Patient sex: F
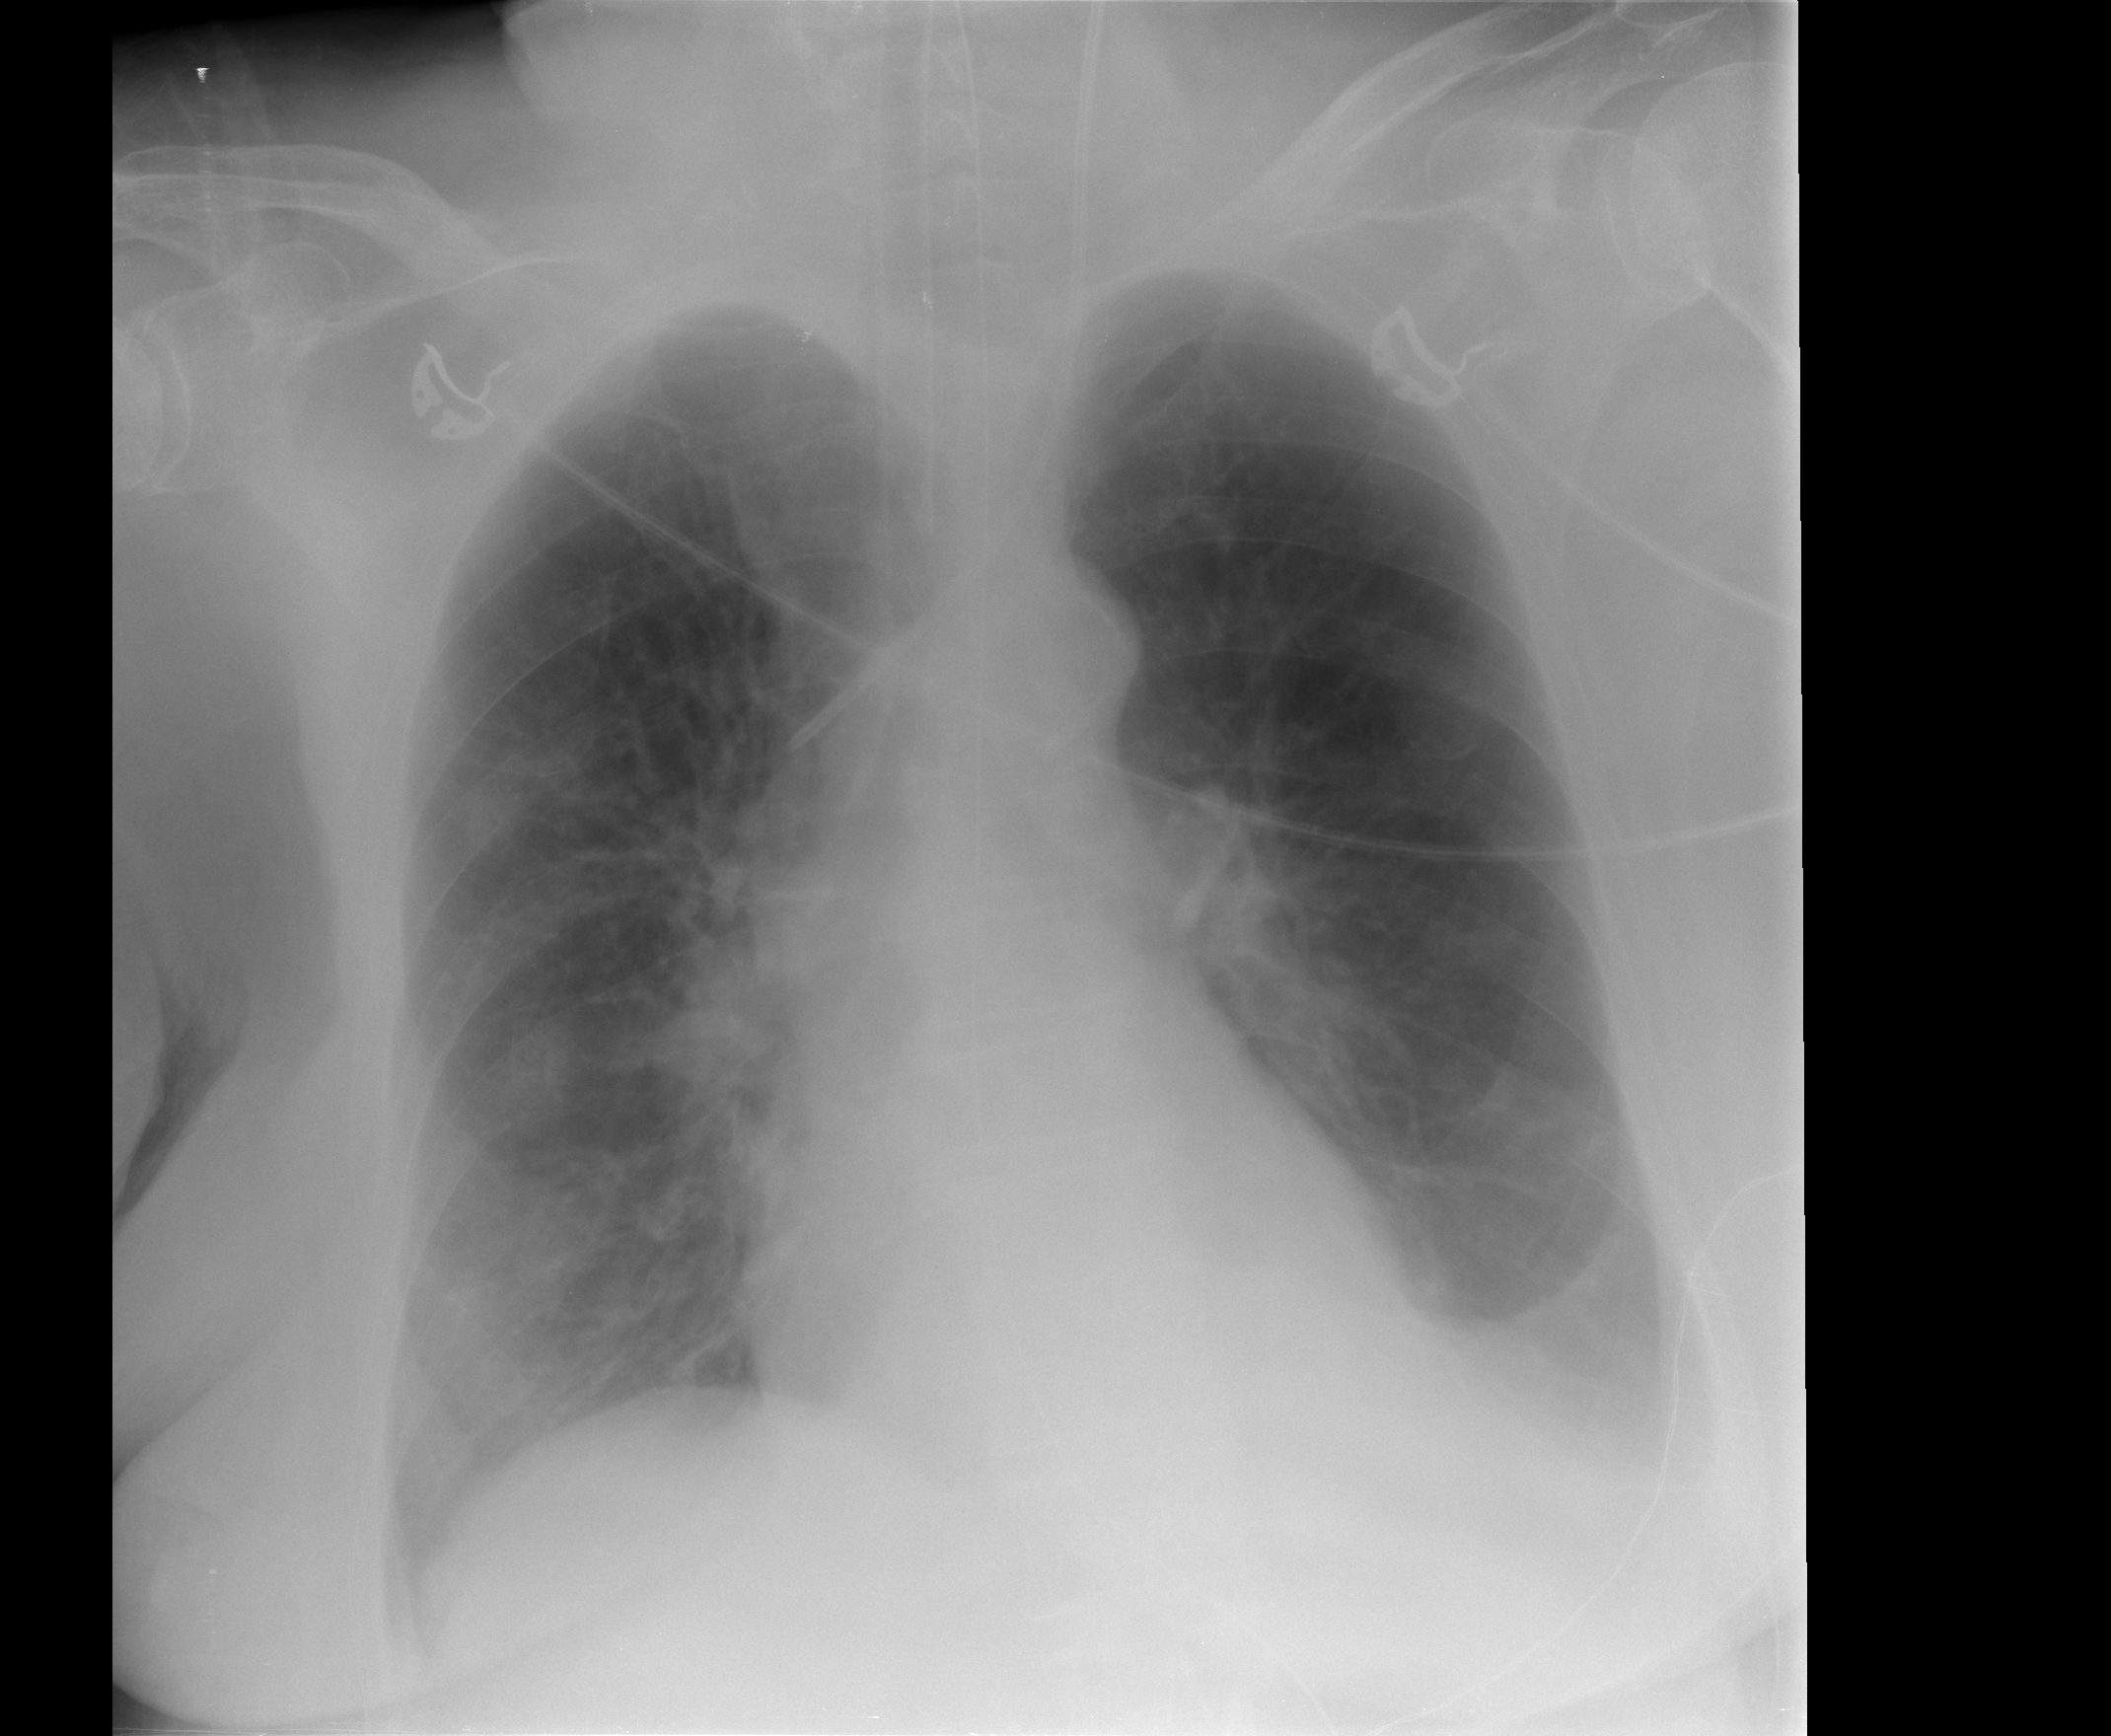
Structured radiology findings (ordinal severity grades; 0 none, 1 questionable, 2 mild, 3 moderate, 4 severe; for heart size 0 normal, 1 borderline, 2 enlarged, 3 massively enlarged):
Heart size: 0
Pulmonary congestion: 0
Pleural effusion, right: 0
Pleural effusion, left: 2
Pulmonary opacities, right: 0
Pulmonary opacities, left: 0
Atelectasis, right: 0
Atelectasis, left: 2